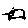
Label: car